Question: I want to make a menu like the one in this image:

On the left side there's the complete menu (where each button is a div), but the buttons are not displayed when I open the page. I want to display the buttons by holding and sliding (possibly with a touchslide?), but this must work on mobile devices. Also, it doesn't matter if it doesn't work on a PC.
I don't know if this is possible by using jQuery mobile, Hammer, or another library. I already did a menu which displays all the buttons with a single click on the first button, but the designer is not happy with just that. My code is something like this:
'''
<div id="main_button">Button</div>
<nav id="main_menu">
<div id="b1">Yellow</div>
<div id="b2">Red</div>
<div id="b3">Blue</div>
<div id="b4">Green</div>
<div id="b5">Orange</div>
<div id="b6">Purple</div>
</nav>
'''
Do you know if this is possible? If so, what can I use to accomplish this task?
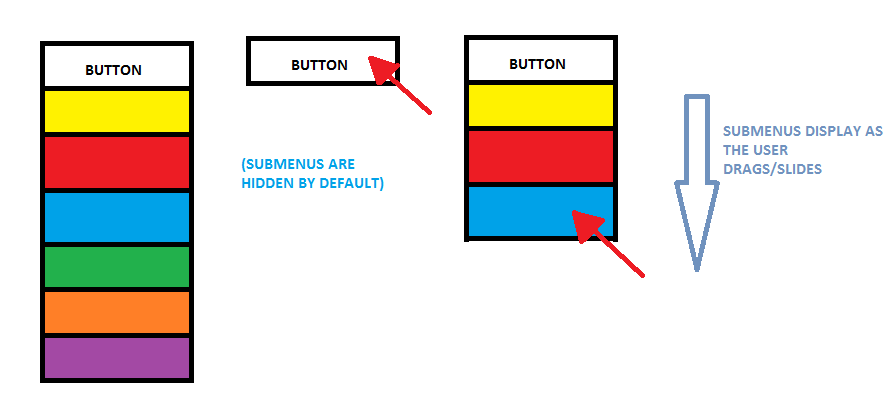
Answer: More possible partial solutions:
- <URL>
---
Similar question: <URL>
And the solution: <URL>
---
I think it's possible but you might have to customize the code to your specifications. Here's one example I found: <URL>
<URL> uses a similar effect to refresh the page. That might helpful in customizing your code.
Below you'll find the JavaScript from the first example. It's messy but it's somewhere to start.
'''
var startPosition = 0;
var pagePosition = 0;
var scrollY = 0;
var scrollPrevented = false;
$(document).on('vmousedown', '.dragme', function(event) {
var startPosition = pagePosition;
$(document).on('vmousemove', function(event2) {
scrollY = event2.pageY;
pagePosition = startPosition + scrollY - event.pageY;
if (pagePosition > $("#menu").height()) {
pagePosition = $("#menu").height();
} else if (pagePosition < 0) {
pagePosition = 0;
}
if (scrollPrevented == false) {
scrollPrevented = true;
$(document).on('touchmove', function(ev) {
ev.preventDefault();
});
}
$("#menu").css({
'z-index': '-1'
});
menuSlide();
$("#menu").show();
});
});
$(document).on('vmouseup', function() {
if (scrollPrevented == true) {
$('body').unbind('touchmove');
scrollPrevented = false;
}
$(document).off('vmousemove', stopScroll());
});
function menuSlide() {
var newHeight = $(window).height() - pagePosition;
$("#page1").css({
top: pagePosition,
height: newHeight
}).page();
$("#page2").css({
top: pagePosition,
height: newHeight
}).page();
}
function stopScroll() {
if (pagePosition > $("#menu").height() / 2) {
pagePosition = $("#menu").height();
$("#menu").show();
$("#menu").css({
'z-index': '1500'
});
} else {
pagePosition = 0;
$("#menu").hide();
$("#menu").css({
'z-index': '-1'
});
}
menuSlide();
}
$("#menu").css({
position: "absolute",
width: $(window).width(),
height: $(window).height * .3,
left: 0,
'z-index': '-1',
'min-height': 'initial'
}).page();
$(document).on("click", ".page1", function(){
$("#menu").css({
'z-index': '-1'
});
pagePosition = 0;
menuSlide();
$("#menu").hide();
$.mobile.changePage("#page1", {transition:"slide",
reverse: true});
});
$(document).on("click", ".page2", function(){
pagePosition = 0;
menuSlide();
$("#menu").hide();
$.mobile.changePage("#page2", {transition:"slide"});
});
'''